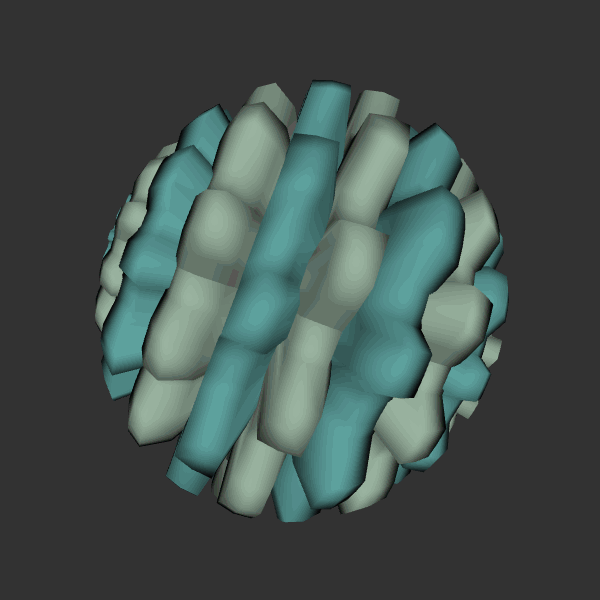
Background: dark